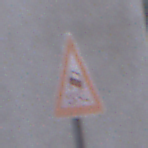
Verkehrszeichen: SchleuderOderRutschgefahr
Umgebung: Outdoor, Urban
Tageszeit: MorningAfternoon
Wetter: PartlyCloudy
Licht: Natural
Jahreszeit: NotSpecified
Kontrast: MediumContrast